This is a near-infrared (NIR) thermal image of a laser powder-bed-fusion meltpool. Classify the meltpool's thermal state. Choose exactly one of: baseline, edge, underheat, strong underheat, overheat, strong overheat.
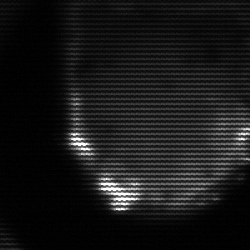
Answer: edge